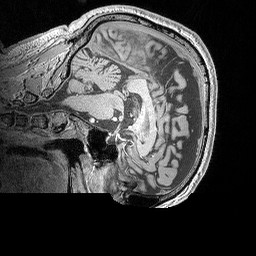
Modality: MP2RAGE
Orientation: sagittal
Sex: male
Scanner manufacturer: siemens
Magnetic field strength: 3 T
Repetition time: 5 s
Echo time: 0.00292 s